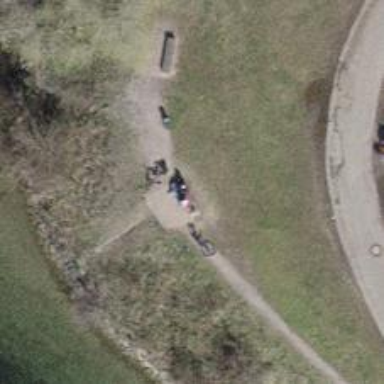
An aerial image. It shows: Brown bench.